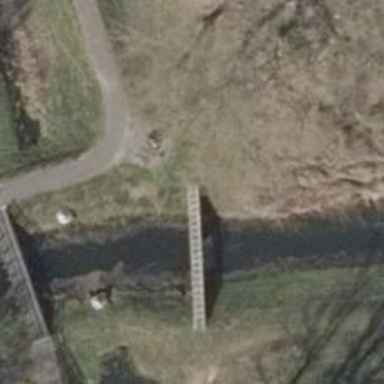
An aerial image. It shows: Path on metal bridge.